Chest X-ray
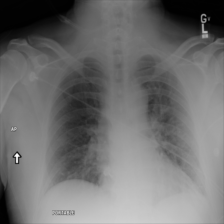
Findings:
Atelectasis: negative
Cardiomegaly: negative
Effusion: negative
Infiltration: negative
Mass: negative
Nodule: negative
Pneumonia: negative
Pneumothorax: negative
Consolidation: positive
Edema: negative
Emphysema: negative
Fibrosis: negative
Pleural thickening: negative
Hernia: negative